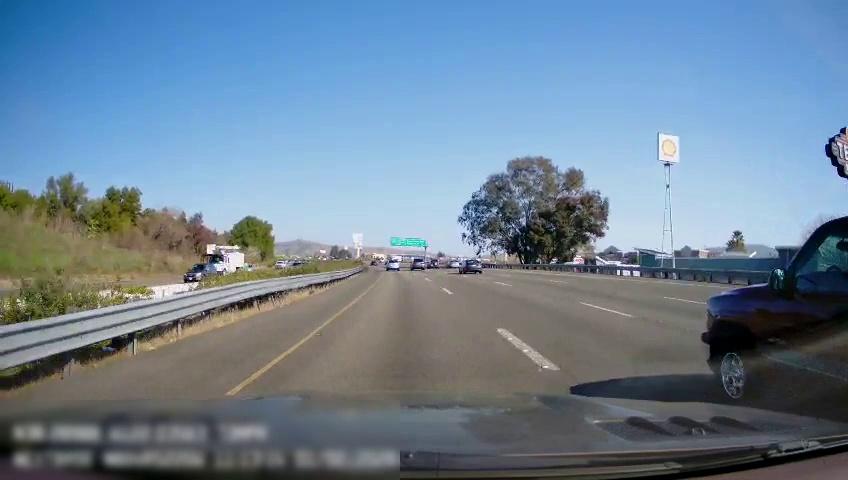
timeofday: Day
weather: Sunny
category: Drivable Space
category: Drivable Space
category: Vehicles | Car
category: Vehicles | Other LV
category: Vehicles | Car
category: Vehicles | Car
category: Vehicles | Truck
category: Vehicles | Car
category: Vehicles | Car
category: Vehicles | Car
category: Vehicles | SUV
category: Vehicles | SUV
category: Vehicles | SUV
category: Lanes | Alternate Lane
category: Lanes | Current Lane
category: Lanes | Current Lane
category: Lanes | Alternate Lane
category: Lanes | Alternate Lane
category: Traffic | Signs
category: Traffic | Signs